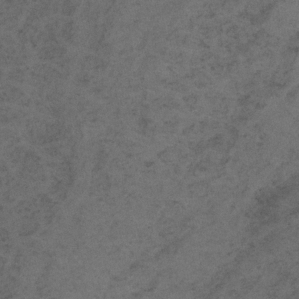
Label: frost